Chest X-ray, PA view. Patient: 48 years old, sex M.
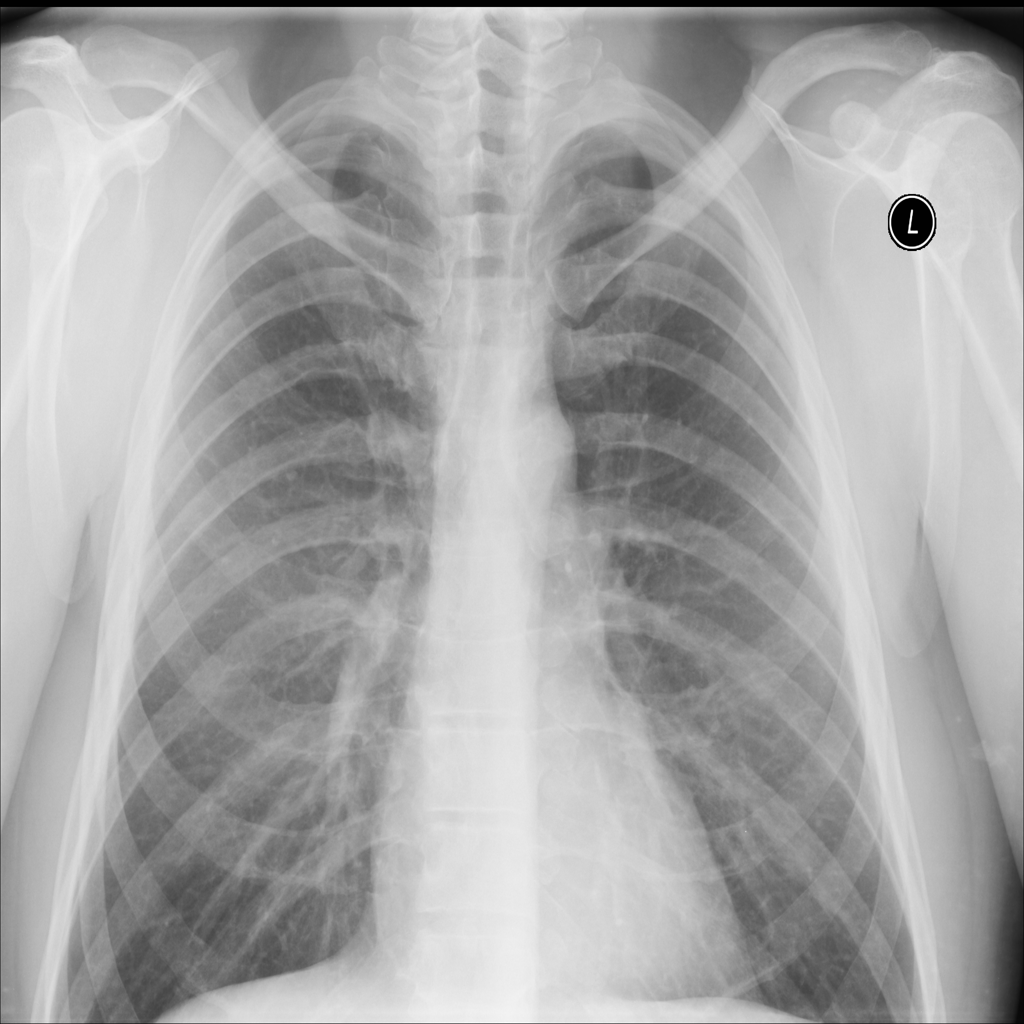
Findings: No Finding